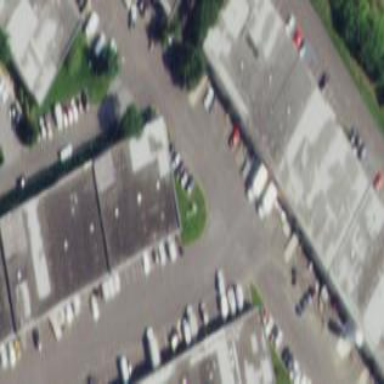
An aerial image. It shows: Industrial building.